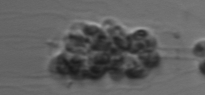
Label: Leptocylindrus_mediterraneus